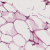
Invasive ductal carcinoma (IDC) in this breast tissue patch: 0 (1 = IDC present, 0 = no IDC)